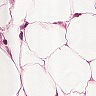
Metastatic tissue present: no